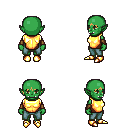
a pixel art fantasy rpg character, female body template, orc, green skin, gold chest armor, teal pants, plain hairstyle, cloth bracers, gold boots, four views (front, back, left, right), 2x2 character sprite sheet, small pixel art, hard edges, no anti-aliasing